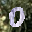
Label: 0